Field crop: maize
Growth stage: 2
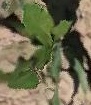
Species: maize